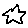
Label: star